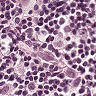
Metastatic tissue present: yes